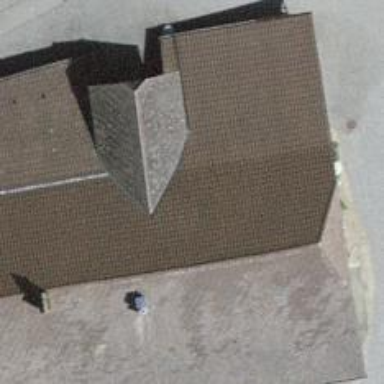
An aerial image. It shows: Restaurant.